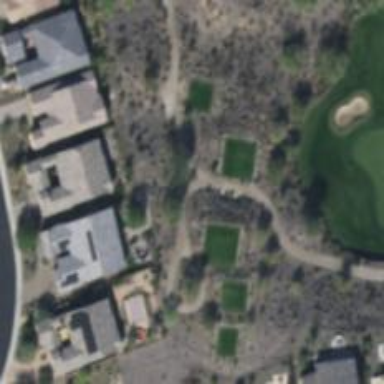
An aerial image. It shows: Path for both roads and golfers.